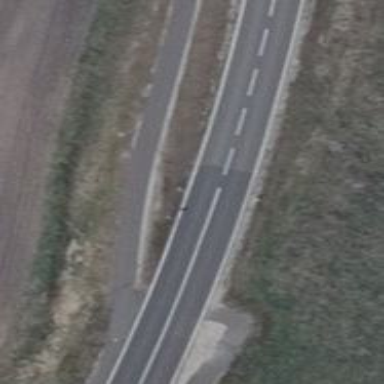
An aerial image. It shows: Tertiary road with asphalt surface.